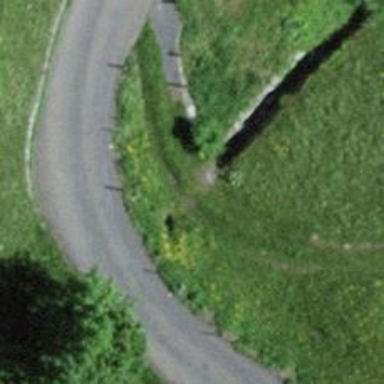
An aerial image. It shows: Culvert tunnel.